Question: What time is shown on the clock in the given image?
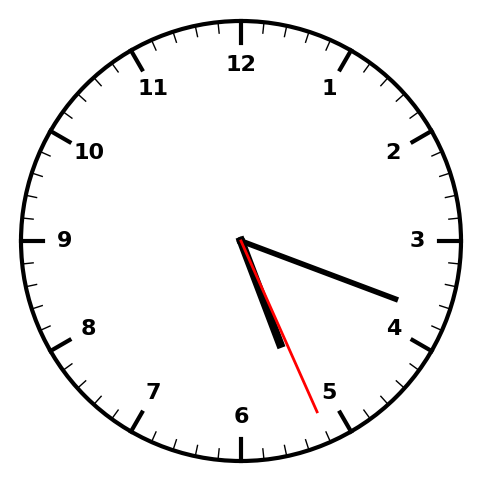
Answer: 05:18:26